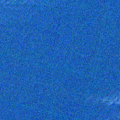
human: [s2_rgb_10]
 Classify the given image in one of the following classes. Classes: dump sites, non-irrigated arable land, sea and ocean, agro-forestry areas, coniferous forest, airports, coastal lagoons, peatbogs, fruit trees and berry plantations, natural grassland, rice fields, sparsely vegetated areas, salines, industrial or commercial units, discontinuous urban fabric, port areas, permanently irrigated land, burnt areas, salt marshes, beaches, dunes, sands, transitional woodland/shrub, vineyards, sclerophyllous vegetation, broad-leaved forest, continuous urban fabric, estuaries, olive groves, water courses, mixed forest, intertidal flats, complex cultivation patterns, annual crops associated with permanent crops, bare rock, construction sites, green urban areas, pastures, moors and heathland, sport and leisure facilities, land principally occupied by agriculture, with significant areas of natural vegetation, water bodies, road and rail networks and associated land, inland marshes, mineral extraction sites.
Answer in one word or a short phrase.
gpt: sea and ocean